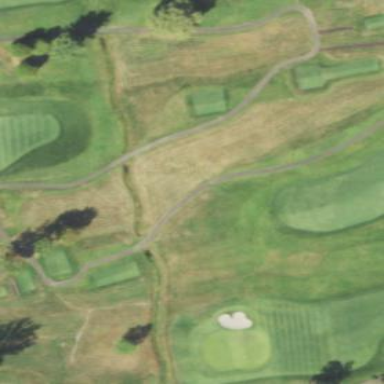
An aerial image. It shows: Area with grass used as rough in golf course.